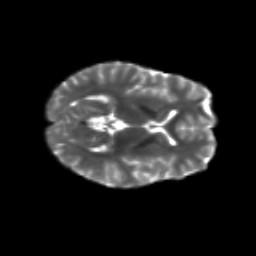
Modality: T2w
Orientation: axial
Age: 30
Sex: female
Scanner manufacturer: siemens
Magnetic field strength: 3 T
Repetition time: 8.8 s
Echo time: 0.085 s